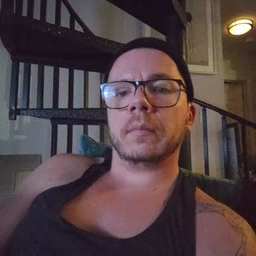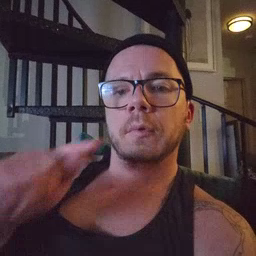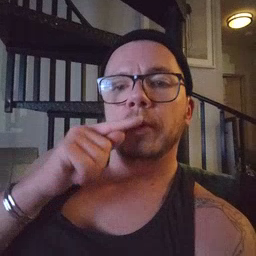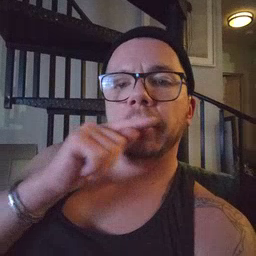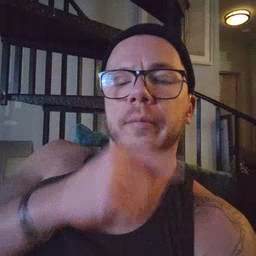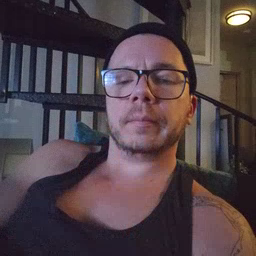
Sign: toothbrush